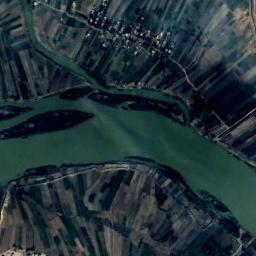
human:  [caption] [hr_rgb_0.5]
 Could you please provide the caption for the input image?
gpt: The dark green river with some channel bars goes through the farmland .

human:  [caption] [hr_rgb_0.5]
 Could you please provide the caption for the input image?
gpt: The river goes through bare and green farmland .

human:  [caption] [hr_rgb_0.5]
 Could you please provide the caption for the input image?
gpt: Many trees are around the river .

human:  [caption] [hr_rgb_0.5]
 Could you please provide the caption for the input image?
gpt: A curved green river with tributaries, Small islands, And green and tan mixed land on both sides of the bank .

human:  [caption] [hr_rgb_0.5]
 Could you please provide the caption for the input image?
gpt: There are many farmlands around the river .